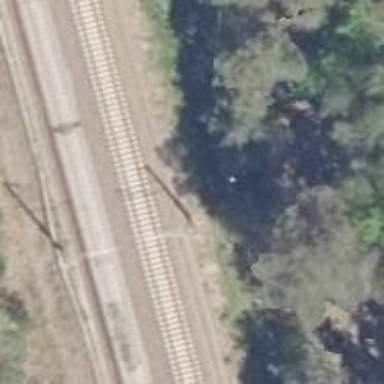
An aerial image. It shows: Railway milestone.